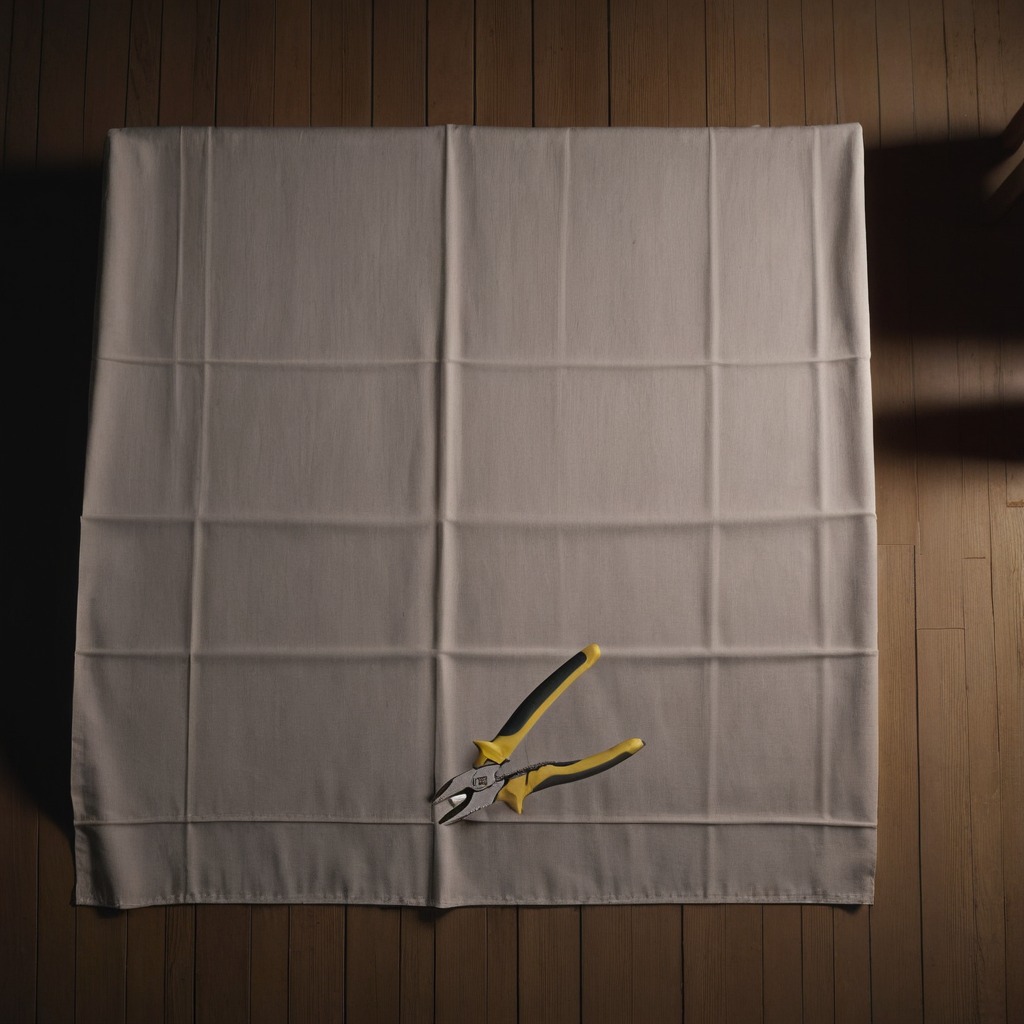
A plier is lying on the wooden table.